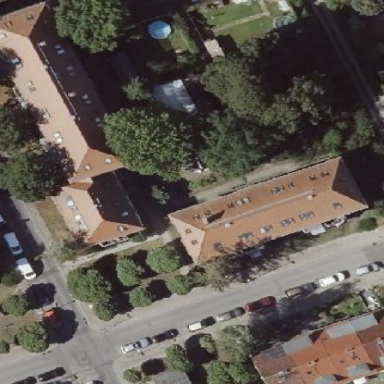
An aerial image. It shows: Hipped roof on apartment building.